Question: I'm write this code for download image from local Pc:
'''
using (var client = new WebClient())
{
client.DownloadFile("BEHZAD-PC" + query[0].imgurl, "c:/foodimage/" + label1.Text + ".jpg");
pictureBox1.Image = Image.FromFile("C:/foodimage/" + label1.Text + ".jpg");
}
'''
but now download,what happen?
my foodimage folder picture is there:

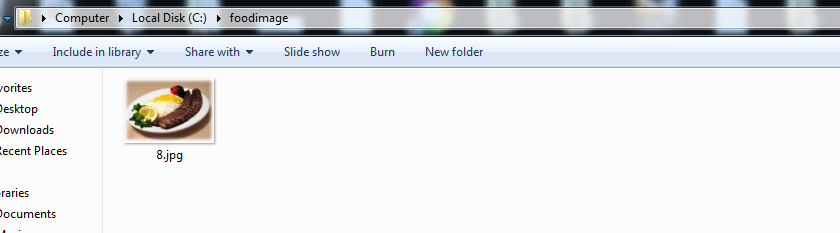
Answer: Have you checked if the file really exists? I also recommend using 'Path.Combine' for any combination of path sequences. Another thing I noticed was you are using a '/' instead of '\' or '@\'.
So please try the following code sequence:
'''
//using System.IO;
string path = Path.Combine(@"\BEHZAD-PC
oodimage", label1.Text, ".jpg");
if (File.Exists(path)
{
pictureBox1.ImageLocation = path;
}
'''